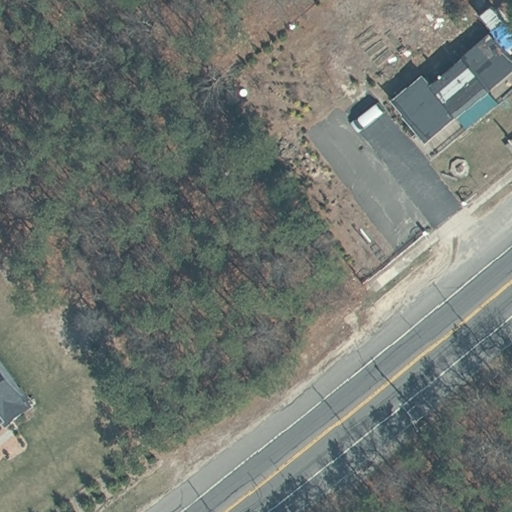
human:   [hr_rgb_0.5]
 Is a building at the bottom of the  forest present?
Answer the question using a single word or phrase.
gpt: yes

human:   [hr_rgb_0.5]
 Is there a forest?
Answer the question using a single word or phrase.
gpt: yes

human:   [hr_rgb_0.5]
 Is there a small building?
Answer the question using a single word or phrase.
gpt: yes

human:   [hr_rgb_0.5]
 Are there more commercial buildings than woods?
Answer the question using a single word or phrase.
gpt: no

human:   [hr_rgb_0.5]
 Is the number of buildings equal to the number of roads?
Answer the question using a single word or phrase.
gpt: no

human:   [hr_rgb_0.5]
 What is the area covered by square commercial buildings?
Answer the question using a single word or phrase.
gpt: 0m2

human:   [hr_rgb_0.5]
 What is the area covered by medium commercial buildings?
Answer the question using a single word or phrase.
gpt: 256m2

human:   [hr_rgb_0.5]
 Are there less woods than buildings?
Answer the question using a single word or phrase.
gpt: no

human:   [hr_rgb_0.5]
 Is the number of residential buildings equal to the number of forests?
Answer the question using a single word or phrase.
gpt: yes

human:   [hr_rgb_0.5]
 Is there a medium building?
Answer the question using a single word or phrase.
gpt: yes

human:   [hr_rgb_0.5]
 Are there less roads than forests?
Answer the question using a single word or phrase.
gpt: no

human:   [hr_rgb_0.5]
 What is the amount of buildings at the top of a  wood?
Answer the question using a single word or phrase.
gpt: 0

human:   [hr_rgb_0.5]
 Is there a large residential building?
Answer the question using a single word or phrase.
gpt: no

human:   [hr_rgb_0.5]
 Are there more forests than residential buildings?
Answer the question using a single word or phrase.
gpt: no

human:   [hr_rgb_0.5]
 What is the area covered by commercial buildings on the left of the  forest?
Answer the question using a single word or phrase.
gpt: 0m2

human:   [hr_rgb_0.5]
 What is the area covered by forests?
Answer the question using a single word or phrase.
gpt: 10656m2

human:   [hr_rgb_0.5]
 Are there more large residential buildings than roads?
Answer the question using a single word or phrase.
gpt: no

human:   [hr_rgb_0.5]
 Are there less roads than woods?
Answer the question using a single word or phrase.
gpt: yes

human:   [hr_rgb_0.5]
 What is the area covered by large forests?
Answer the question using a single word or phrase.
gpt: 10656m2

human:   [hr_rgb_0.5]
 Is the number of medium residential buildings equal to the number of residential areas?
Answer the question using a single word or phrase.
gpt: no

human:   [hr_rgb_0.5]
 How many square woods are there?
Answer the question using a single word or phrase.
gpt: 0

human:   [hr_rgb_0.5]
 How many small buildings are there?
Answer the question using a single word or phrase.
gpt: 1

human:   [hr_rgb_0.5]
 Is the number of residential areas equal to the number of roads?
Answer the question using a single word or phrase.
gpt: yes

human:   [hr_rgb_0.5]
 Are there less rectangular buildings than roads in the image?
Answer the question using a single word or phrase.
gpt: no

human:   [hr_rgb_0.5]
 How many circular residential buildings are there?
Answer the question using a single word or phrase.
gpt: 0

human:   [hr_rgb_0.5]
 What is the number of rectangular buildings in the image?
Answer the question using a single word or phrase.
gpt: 1

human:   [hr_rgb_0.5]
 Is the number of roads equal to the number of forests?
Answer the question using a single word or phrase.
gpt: yes

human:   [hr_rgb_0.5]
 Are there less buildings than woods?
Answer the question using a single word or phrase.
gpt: no

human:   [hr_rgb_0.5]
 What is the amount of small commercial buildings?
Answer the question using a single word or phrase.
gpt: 0

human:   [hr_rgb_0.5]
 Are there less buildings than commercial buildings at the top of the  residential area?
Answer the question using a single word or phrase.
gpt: no

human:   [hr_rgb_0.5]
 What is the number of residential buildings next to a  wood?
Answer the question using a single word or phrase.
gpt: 1

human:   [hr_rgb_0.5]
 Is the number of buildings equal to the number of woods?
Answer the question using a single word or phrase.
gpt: yes

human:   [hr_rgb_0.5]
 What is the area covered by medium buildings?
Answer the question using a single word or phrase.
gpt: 256m2

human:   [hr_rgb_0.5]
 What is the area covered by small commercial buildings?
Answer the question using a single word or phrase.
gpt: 0m2

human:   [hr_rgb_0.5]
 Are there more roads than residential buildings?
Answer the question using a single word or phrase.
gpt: no

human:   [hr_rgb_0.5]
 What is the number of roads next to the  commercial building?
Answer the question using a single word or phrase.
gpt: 1